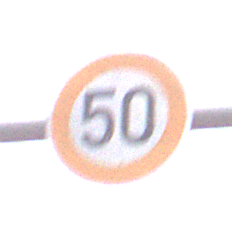
Verkehrszeichen: Geschwindigkeit50
Umgebung: Outdoor, Urban
Tageszeit: MorningAfternoon
Wetter: Overcast
Licht: Natural
Jahreszeit: NotSpecified
Kontrast: LowContrast